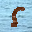
Label: 5